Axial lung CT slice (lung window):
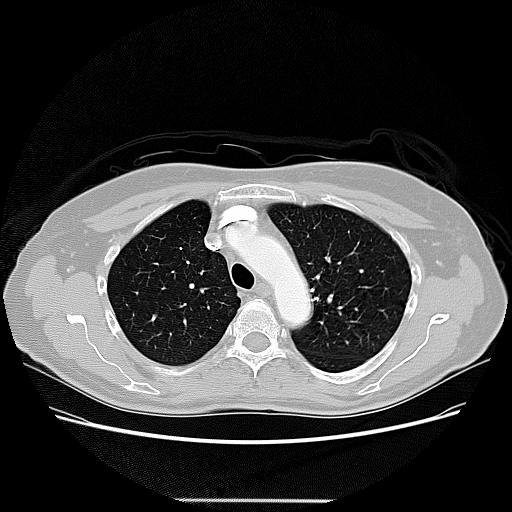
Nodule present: no